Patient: sex F, age 26
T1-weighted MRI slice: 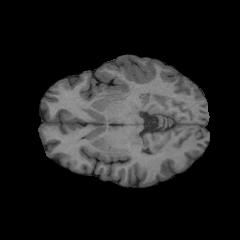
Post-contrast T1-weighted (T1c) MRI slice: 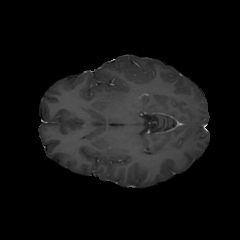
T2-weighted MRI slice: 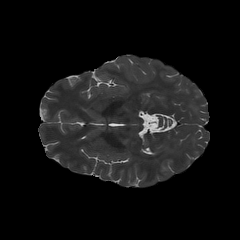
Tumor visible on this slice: no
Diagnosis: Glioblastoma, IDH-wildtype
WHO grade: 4